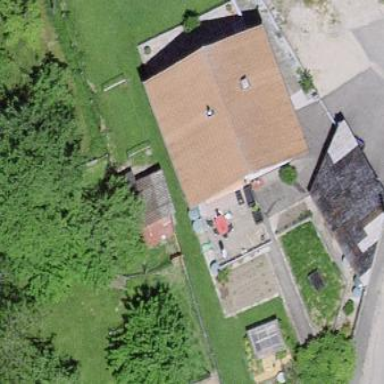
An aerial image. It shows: Residential building.